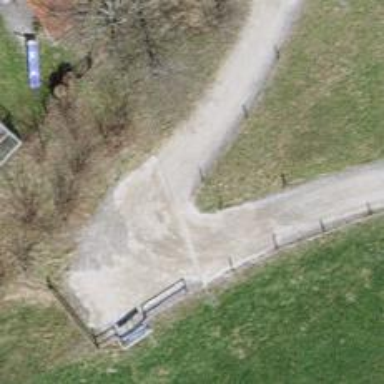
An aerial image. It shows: Track with fine gravel surface of grade2.